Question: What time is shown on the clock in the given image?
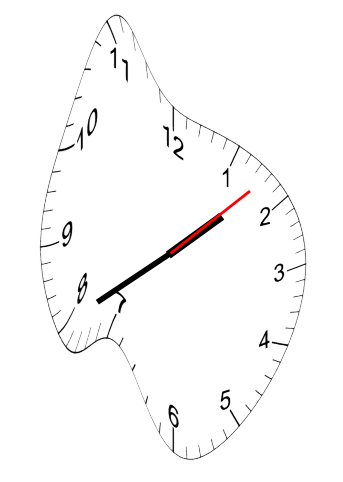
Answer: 01:40:08